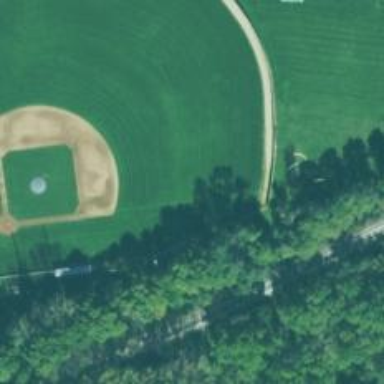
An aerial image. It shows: Baseball pitch for leisure and sports activities.